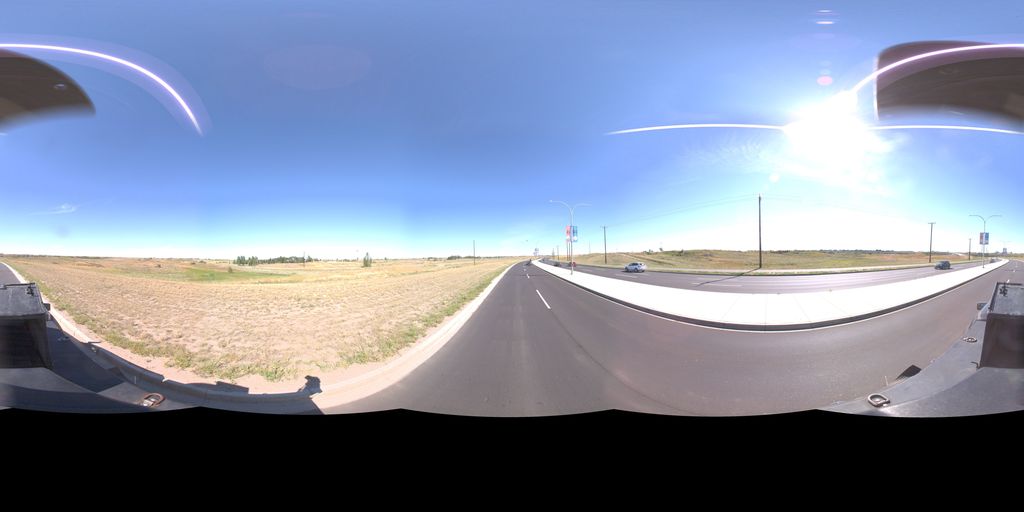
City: saskatoon